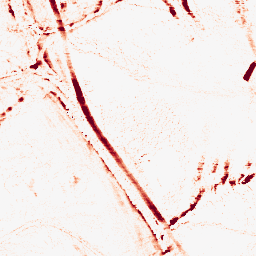
Category: morphological
Decomposition family: morphological_ellipse
Decomposition parameters: operation: opening
width: 5
height: 10
Upsampling method: regularized
Upsampling parameters: scale: 2
lambda_reg: 0.001
Upsampling scale: 2